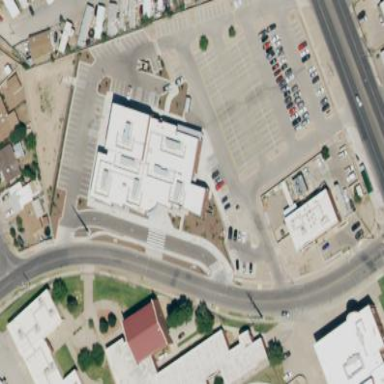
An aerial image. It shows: School building.